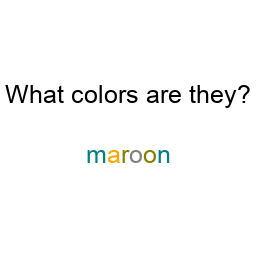
Color: teal, orange, olive, gray, olive, teal
Color name shown: maroon
Background color: white
Question text color: black